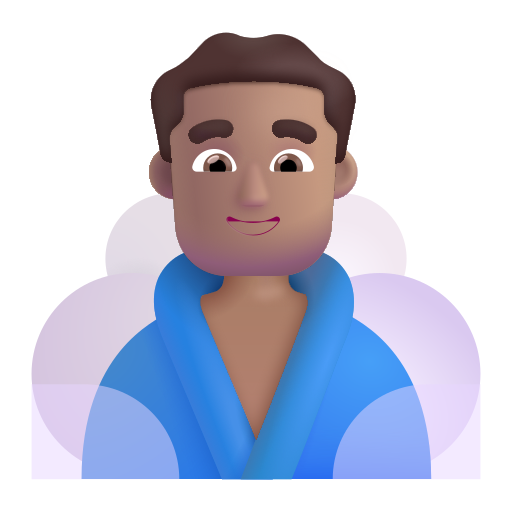
man in steamy room color